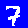
Digit: 7